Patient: sex M, age 48
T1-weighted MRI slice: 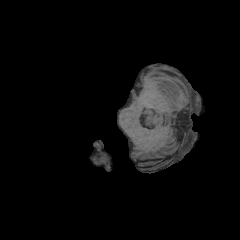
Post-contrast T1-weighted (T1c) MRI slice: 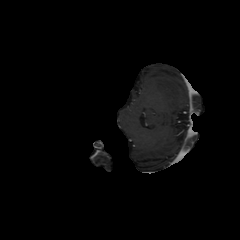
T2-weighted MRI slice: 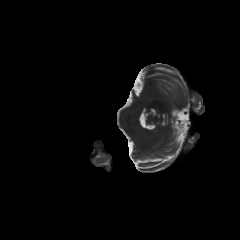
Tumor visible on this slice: no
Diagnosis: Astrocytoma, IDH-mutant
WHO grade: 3